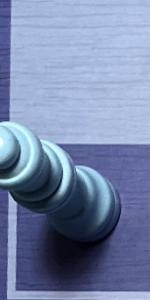
Label: Queen_White